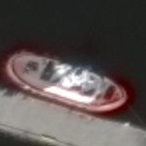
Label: civil